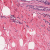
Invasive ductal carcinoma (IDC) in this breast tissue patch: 0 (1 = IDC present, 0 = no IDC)